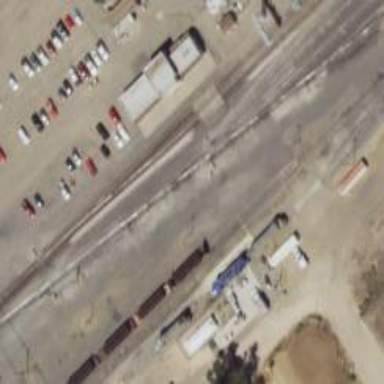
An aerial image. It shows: Railway siding with rails.